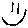
Label: smiley face